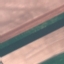
Label: AnnualCrop